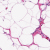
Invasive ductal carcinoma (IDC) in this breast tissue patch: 0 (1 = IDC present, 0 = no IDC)